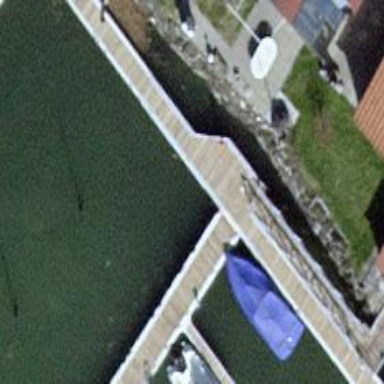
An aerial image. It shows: Man-made pier.